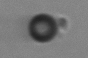
Label: bead